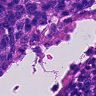
Metastatic tissue present: no